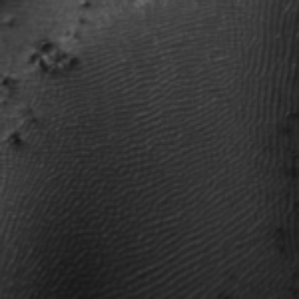
Label: frost